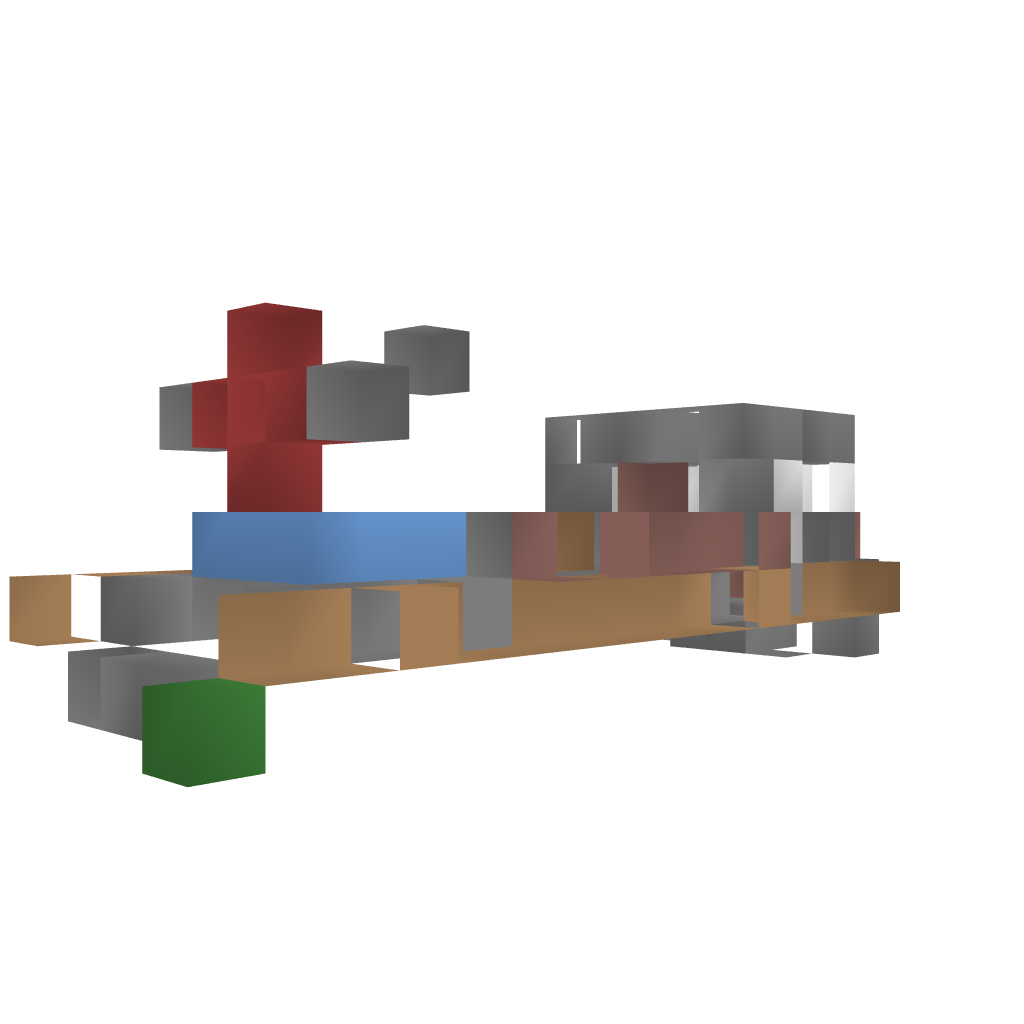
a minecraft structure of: Fk. Pz. Pfeil bad low quality